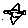
Label: fish